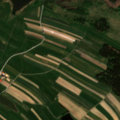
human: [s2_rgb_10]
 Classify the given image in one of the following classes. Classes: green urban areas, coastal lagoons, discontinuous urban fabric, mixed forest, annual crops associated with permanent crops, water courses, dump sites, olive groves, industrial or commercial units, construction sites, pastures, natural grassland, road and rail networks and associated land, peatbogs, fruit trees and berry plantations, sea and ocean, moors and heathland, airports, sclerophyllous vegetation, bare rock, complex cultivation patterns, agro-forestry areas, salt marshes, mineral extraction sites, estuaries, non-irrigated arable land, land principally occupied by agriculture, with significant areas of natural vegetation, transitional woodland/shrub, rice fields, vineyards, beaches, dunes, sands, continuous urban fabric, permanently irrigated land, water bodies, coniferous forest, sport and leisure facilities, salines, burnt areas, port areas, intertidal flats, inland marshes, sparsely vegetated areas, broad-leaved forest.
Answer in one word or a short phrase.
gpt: discontinuous urban fabric, non-irrigated arable land, complex cultivation patterns, coniferous forest, water bodies